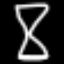
Label: hourglass